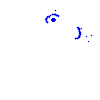
Particle: kaon